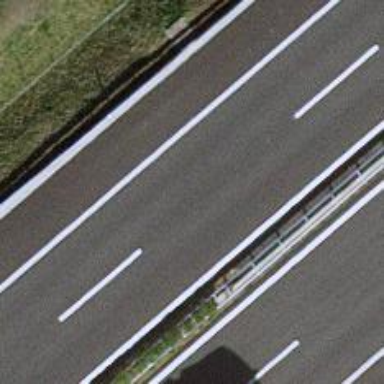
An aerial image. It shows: Motorway bridge.